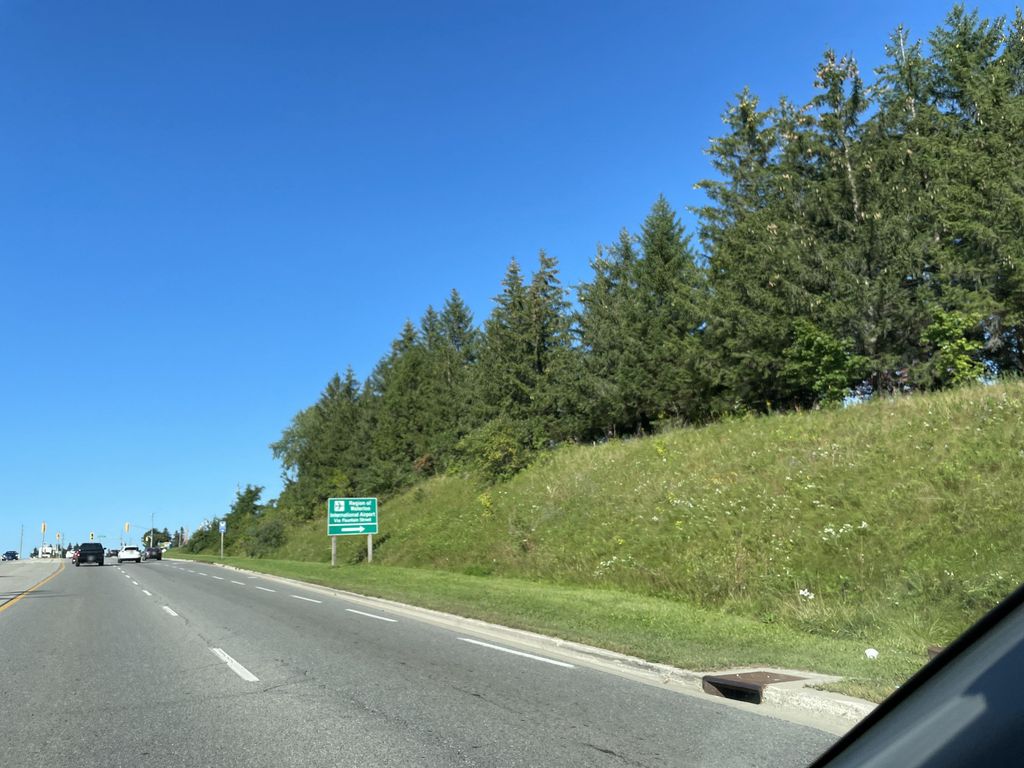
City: kitchener-waterloo